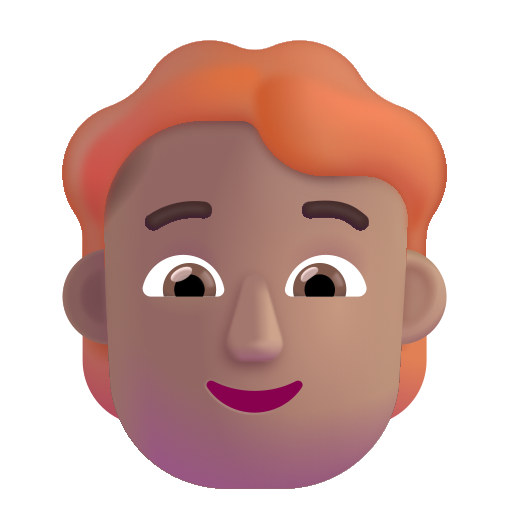
person red hair color